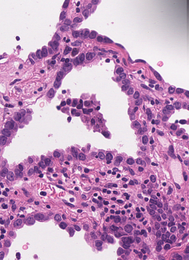
Tumor epithelial tissue: yes
Tumor-associated stroma tissue: yes
Normal tissue: no